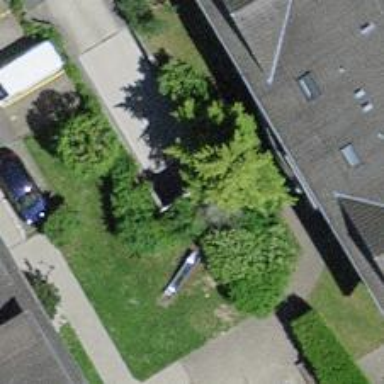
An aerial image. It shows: Parking entrance.